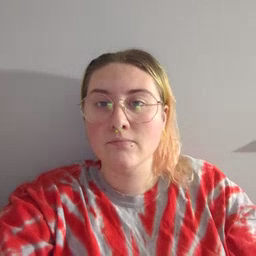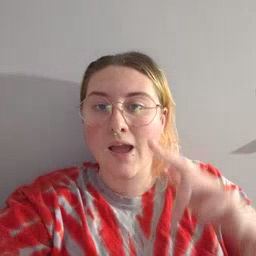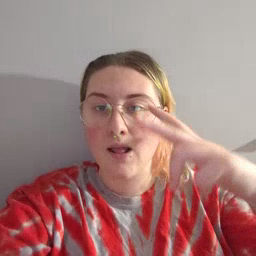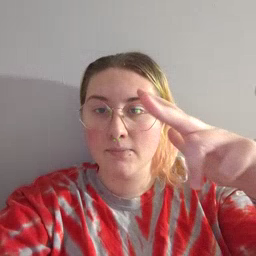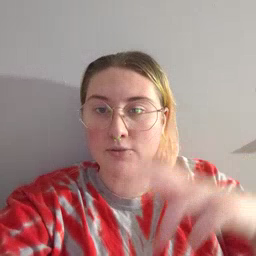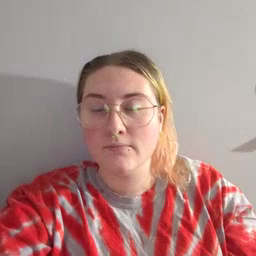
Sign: helicopter